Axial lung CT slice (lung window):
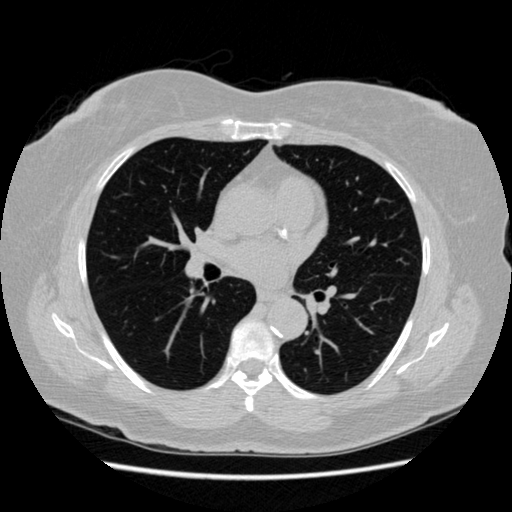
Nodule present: no